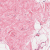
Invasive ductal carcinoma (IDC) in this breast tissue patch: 0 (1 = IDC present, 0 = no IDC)